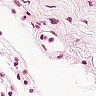
Metastatic tissue present: no